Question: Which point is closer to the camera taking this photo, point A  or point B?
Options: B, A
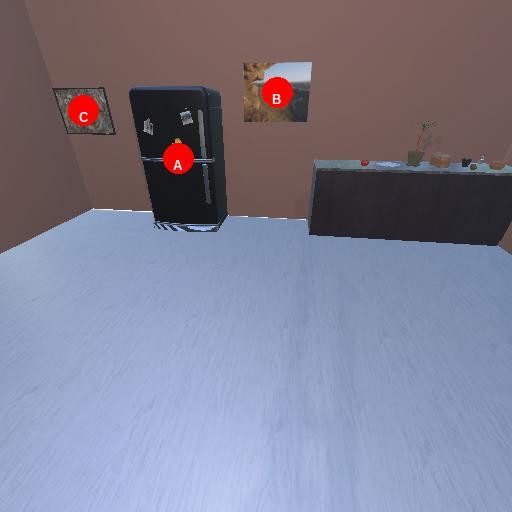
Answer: B